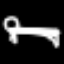
Label: bed